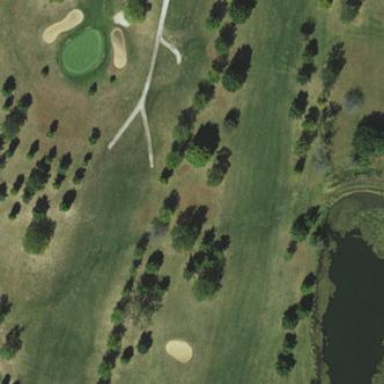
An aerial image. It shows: Grassy area designated as golf fairway.